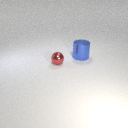
large blue metal cylinder behind small red metal sphere